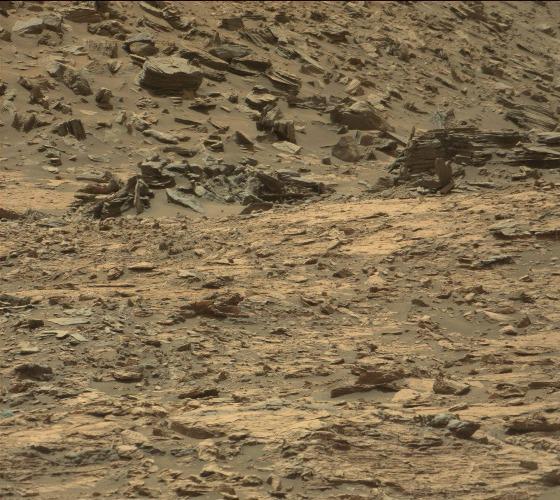
Terrain classes present: Bedrock, Gravel / Sand / Soil, Rock, Shadow